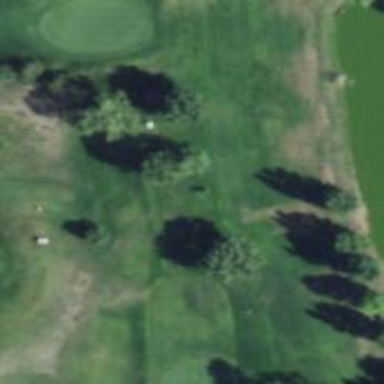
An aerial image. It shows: Golf fairway surrounded by grass.